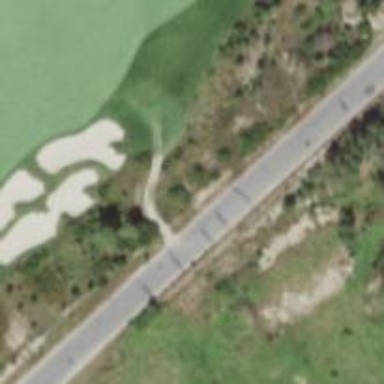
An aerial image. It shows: Path designated for golf carts.